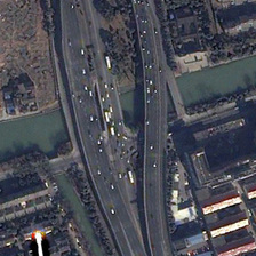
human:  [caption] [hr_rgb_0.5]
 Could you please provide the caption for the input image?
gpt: Two bridges full of cars intersect on a dark green river.

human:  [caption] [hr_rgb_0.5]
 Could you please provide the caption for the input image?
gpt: At the end of the two bridges, there are some red and white houses.

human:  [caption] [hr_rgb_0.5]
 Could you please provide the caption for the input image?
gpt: Two bridges full of cars crisscrossed the dark green river.

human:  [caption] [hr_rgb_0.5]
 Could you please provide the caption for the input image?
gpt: Two bridges full of cars crossed on the dark green river.

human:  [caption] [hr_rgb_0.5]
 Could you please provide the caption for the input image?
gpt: At the end of the intersection of the two bridges, there are several red and white houses.